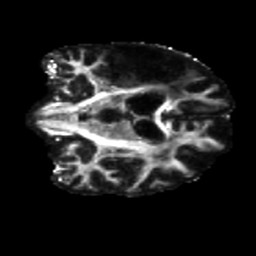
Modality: FA
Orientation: coronal
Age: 58
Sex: male
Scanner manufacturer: siemens
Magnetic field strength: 3 T
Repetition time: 5.25 s
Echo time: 0.08 s